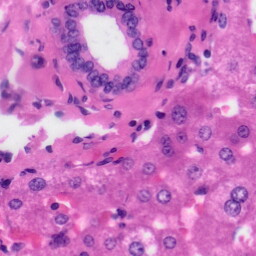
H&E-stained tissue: Liver